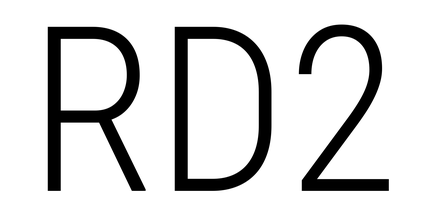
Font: Roboto_Condensed_Light